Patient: sex F, age 44
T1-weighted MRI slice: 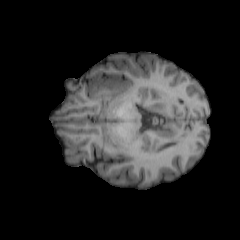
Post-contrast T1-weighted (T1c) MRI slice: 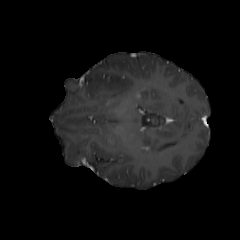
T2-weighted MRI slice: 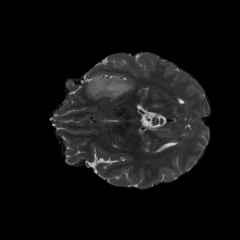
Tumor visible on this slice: yes
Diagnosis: Oligodendroglioma, IDH-mutant, 1p/19q-codeleted
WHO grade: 2